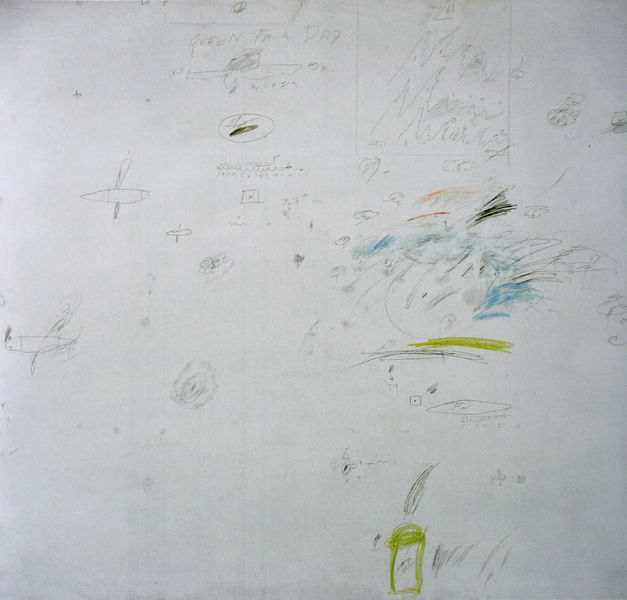
Titel: Sunset Series Part II - Bay of Naples (Rome)
Künstler: Cy Twombly
Standort: Zürich
Institution: Privatsammlung
Schlagwörter: blau, kopf, weiß, grün, grau, mund, skizze, zeichen, zeichnung, gesicht, kind, blatt, kinder, schrift, abstrakt, linien, kerze, fliege, striche, flamme, flecken, grimasse, gelbgrün, grüngelb, quadrat, docht, kindergarten, kinderzeichnung, farbstift, restweiss, gekritzel, flugzeug, biene, zeinung, cy twombly, grauweiß, flugzeuge, buchstben, gelgrün